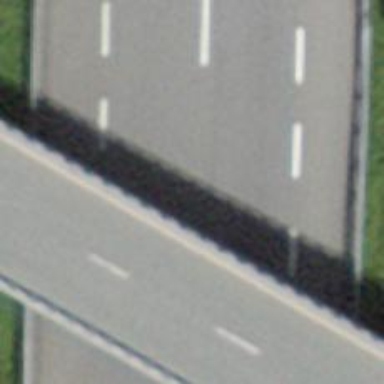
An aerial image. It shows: Asphalt motorway of trunk classification.